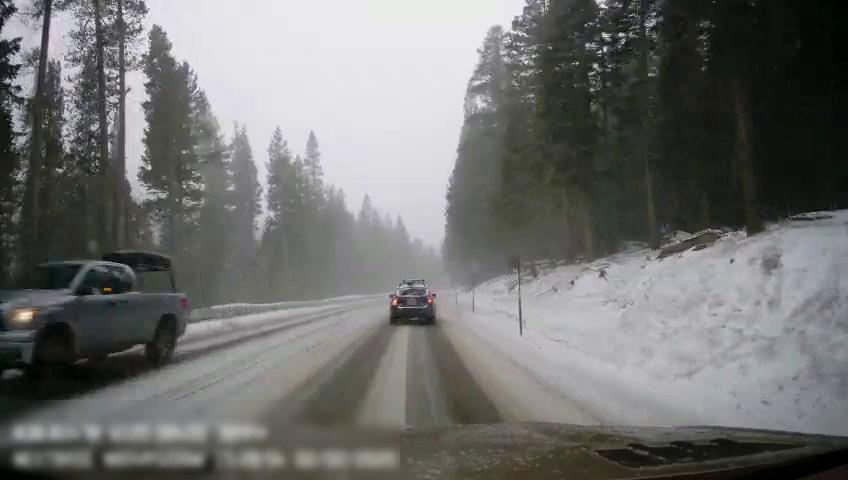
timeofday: Day
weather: Snowy
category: Drivable Space
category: Vehicles | Truck
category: Vehicles | SUV